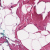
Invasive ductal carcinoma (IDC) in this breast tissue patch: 0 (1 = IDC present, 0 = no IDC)